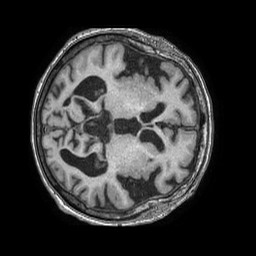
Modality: T1w
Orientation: axial
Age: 82
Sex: female
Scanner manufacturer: philips
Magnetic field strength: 1.5 T
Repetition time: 0.007521 s
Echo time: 0.003423 s